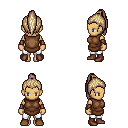
a pixel art fantasy rpg character, female body template, human, tanned skin, brown tunic, white pants, white blonde long topknot hairstyle, leather bracers, brown shoes, four views (front, back, left, right), 2x2 character sprite sheet, small pixel art, hard edges, no anti-aliasing